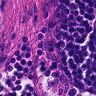
Metastatic tissue present: no